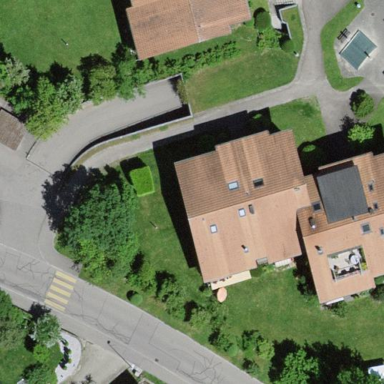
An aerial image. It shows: Terrace building.